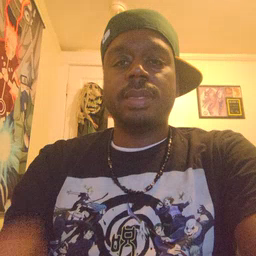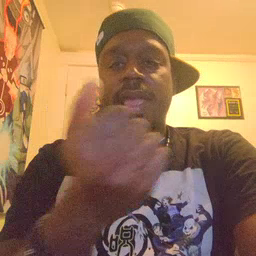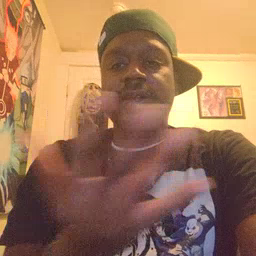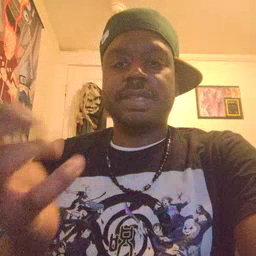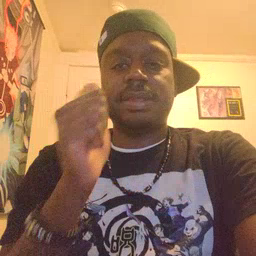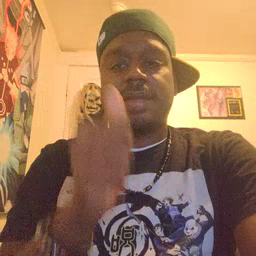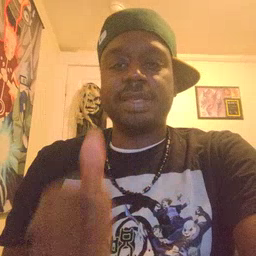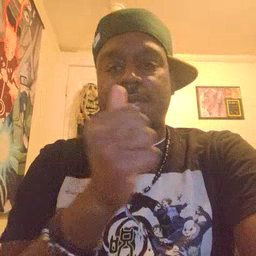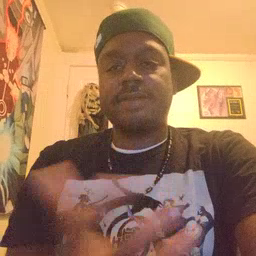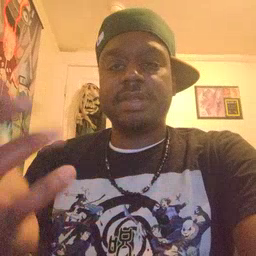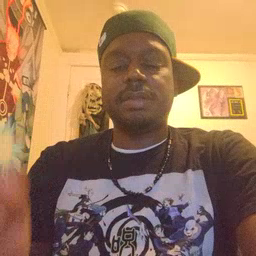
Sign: every